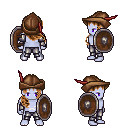
a pixel art fantasy rpg character, male body template, dark elf, purple skin, steel arm armor, metal pants, brown right-swept hairstyle, leather cap, shield, four views (front, back, left, right), 2x2 character sprite sheet, small pixel art, hard edges, no anti-aliasing